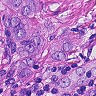
Metastatic tissue present: yes